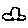
Label: car